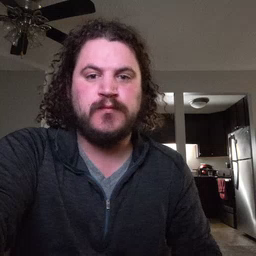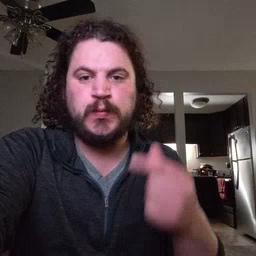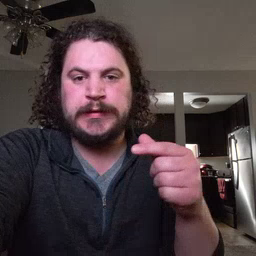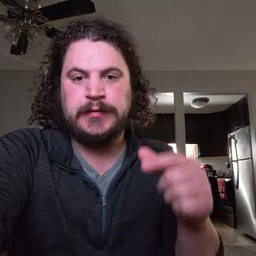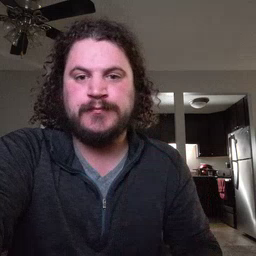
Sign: green